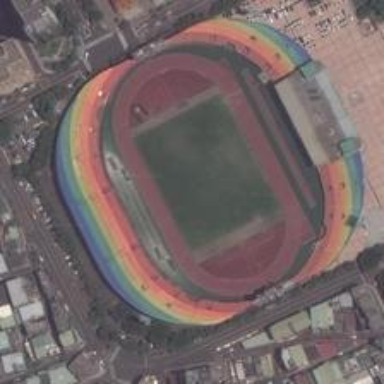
The auditorium of this magnificent stadium is rainbow .